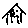
Label: house